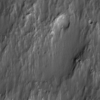
Label: not_dusty